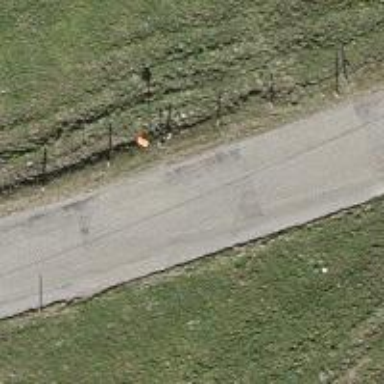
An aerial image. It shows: Pole with roof-covered pipeline marker.